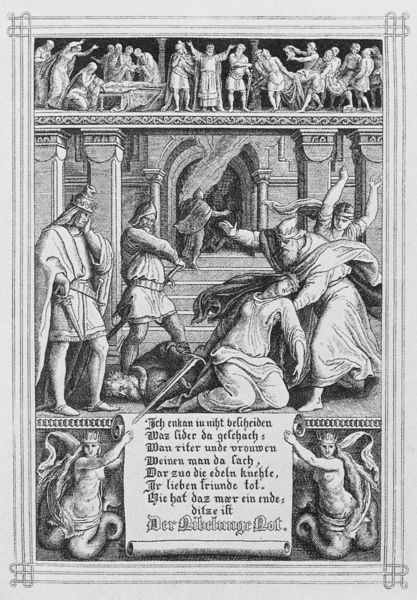
Titel: Schlußbild: Kriemhild Tod
Künstler: Julius Schnorr von Carolsfeld
Institution: Privatbesitz
Schlagwörter: kampf, mann, frauen, menschen, frau, grau, männer, szene, säulen, zeichnung, rahmen, tod, tot, gewand, mantel, blatt, bühne, theater, engel, schrift, papier, grafik, figuren, treppe, könig, soldaten, tafel, deutsch, palast, druck, schwarzweiss, seite, schwert, text, helm, sage, nibelungen, siegfried, schriftrolle, königin, ohnmacht, helden, verse, der, männr, hagen, kriemhild, gernot, ermordet, brunhild, krimhild, leichn, niblungen, gunter, gunther, giselher, nibelungennot